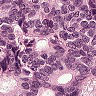
Metastatic tissue present: yes